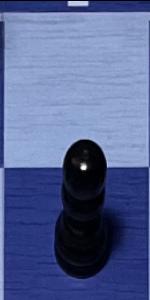
Label: Pawn_Black